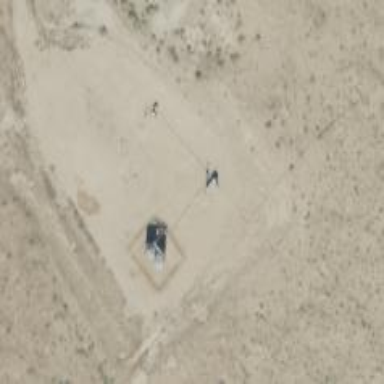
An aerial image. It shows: Petroleum well that is man-made.